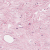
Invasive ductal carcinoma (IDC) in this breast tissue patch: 0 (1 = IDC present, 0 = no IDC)